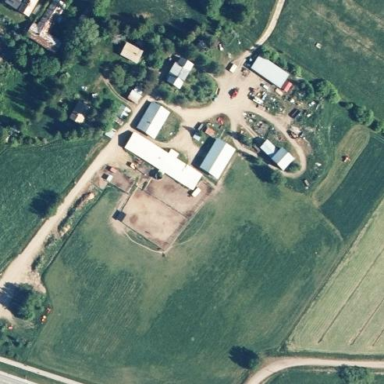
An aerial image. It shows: Farmyard area.